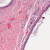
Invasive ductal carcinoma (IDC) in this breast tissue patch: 0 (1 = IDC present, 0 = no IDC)